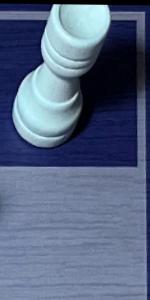
Label: Empty